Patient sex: M
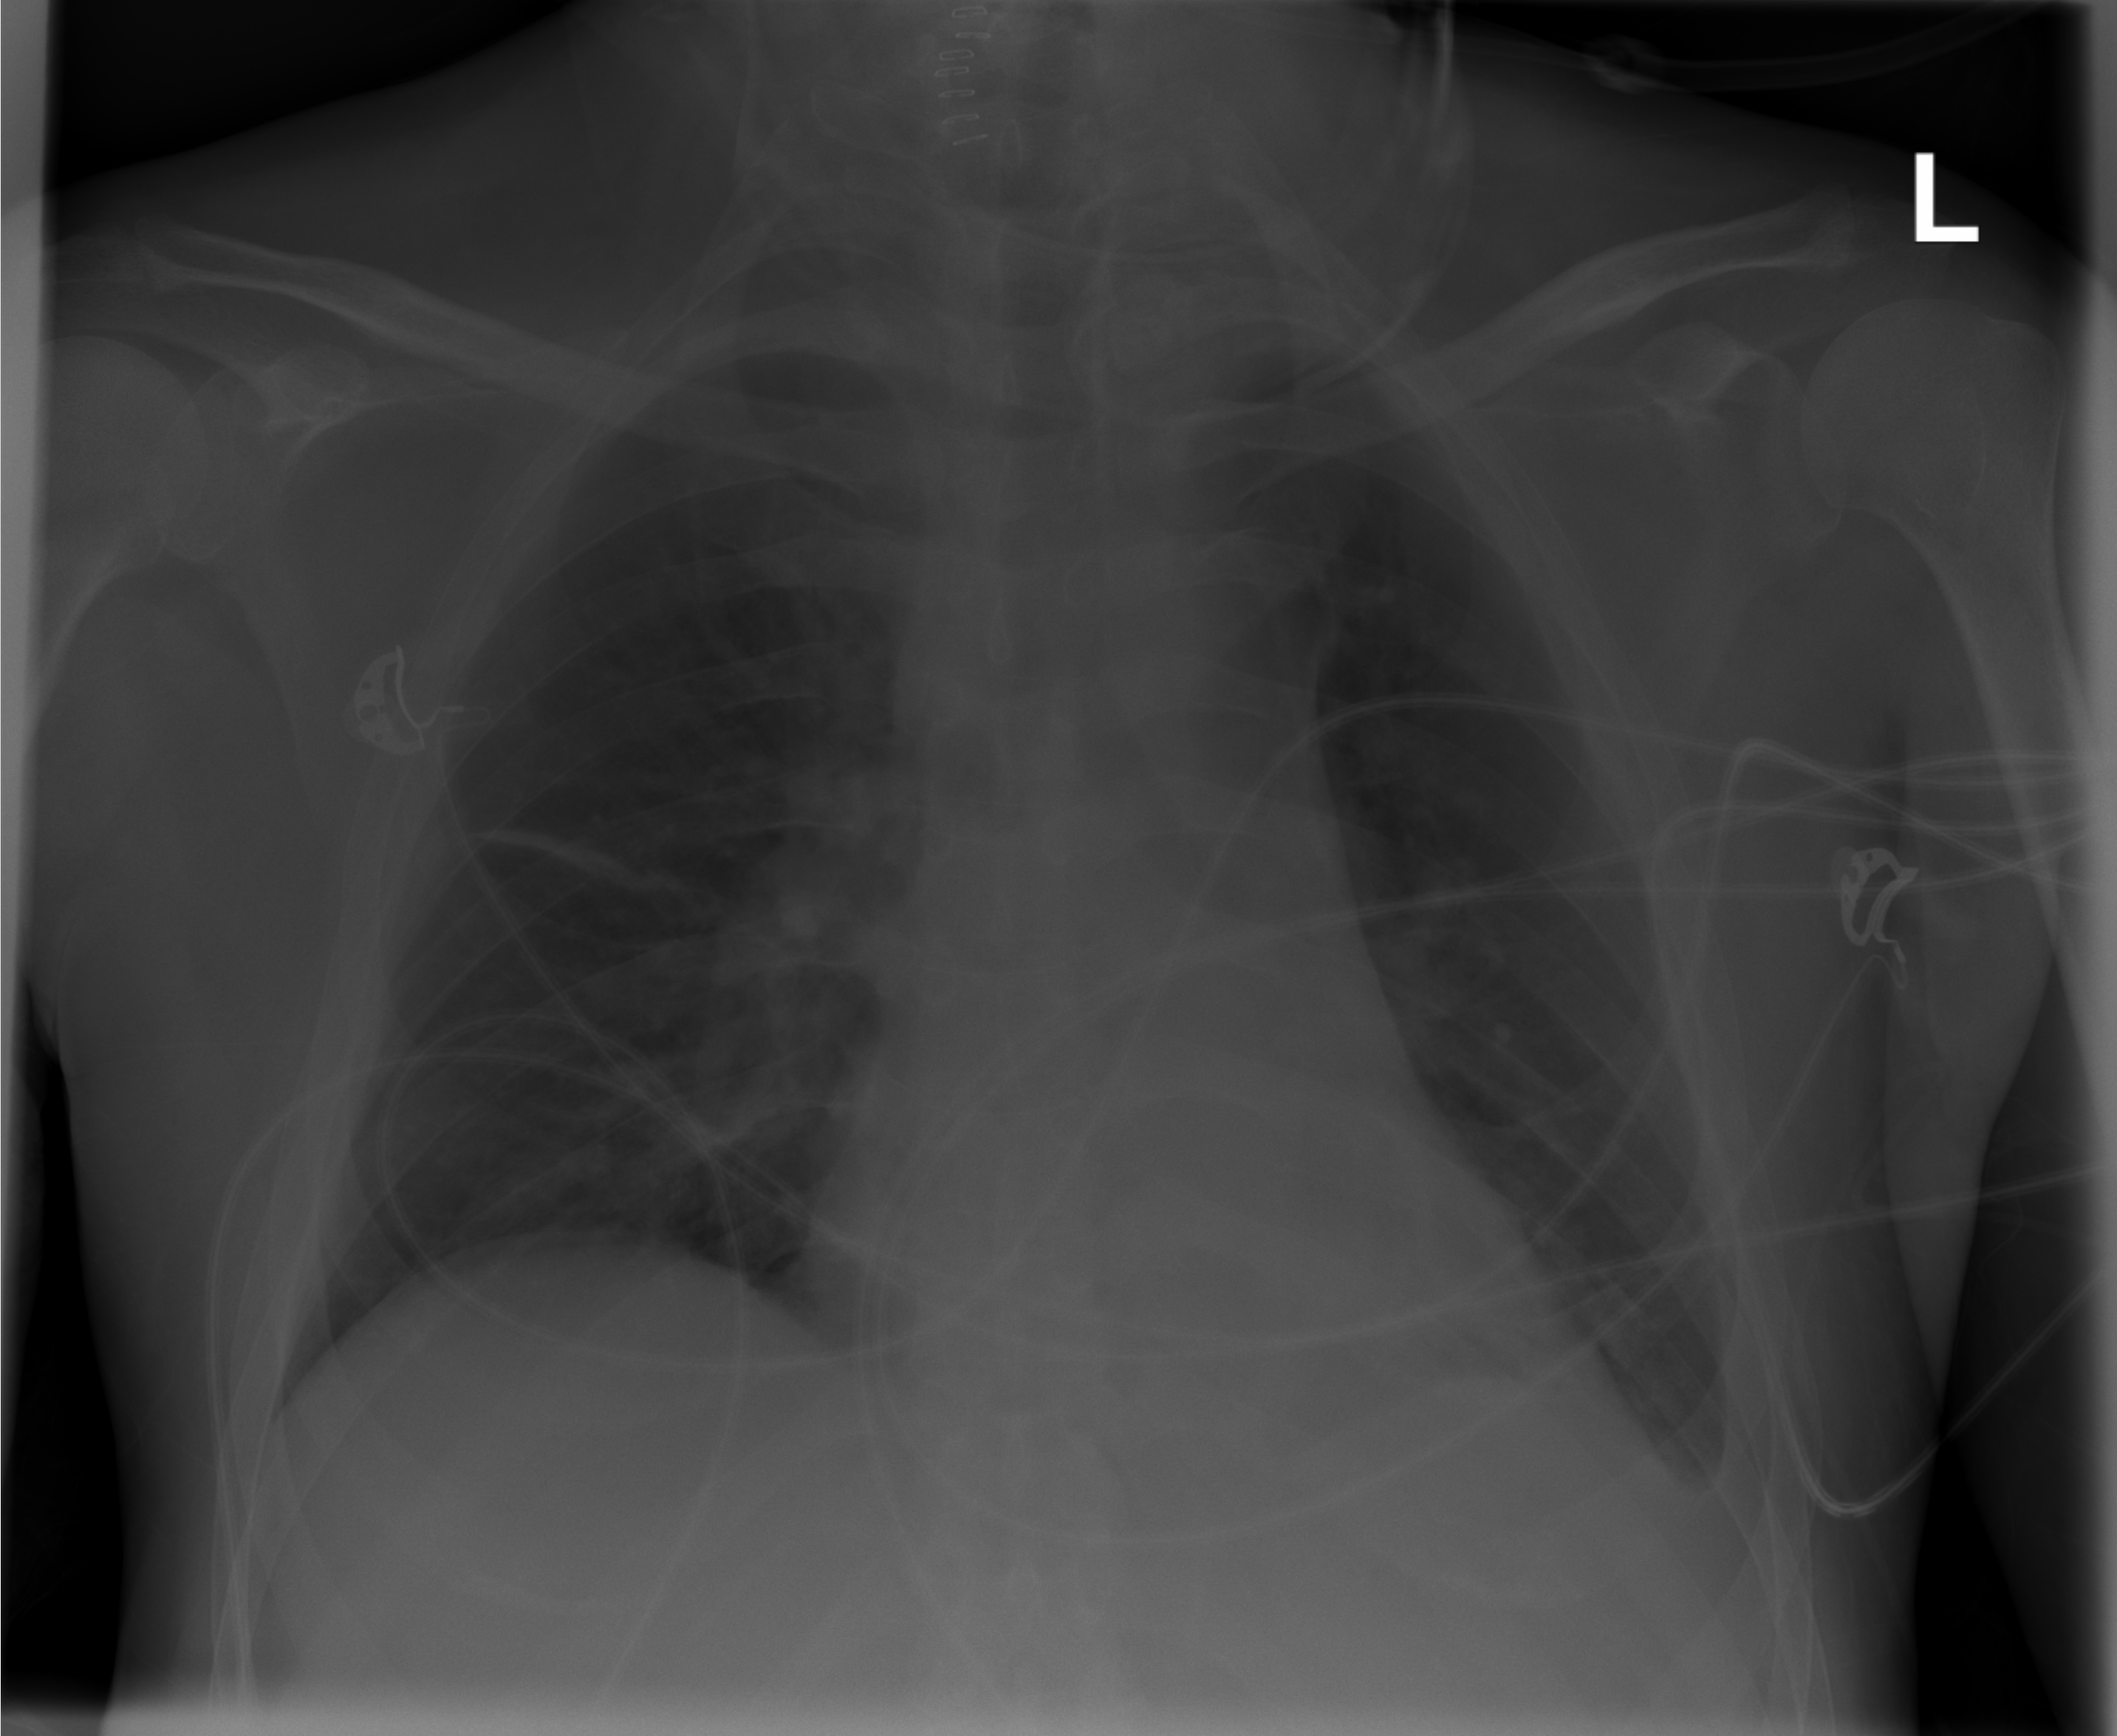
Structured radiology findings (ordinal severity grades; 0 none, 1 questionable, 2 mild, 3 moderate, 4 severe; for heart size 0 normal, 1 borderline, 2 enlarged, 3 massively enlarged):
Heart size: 0
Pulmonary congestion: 0
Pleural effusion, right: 0
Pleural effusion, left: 2
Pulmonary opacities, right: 1
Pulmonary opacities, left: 0
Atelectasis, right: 2
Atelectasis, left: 0